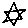
Label: star